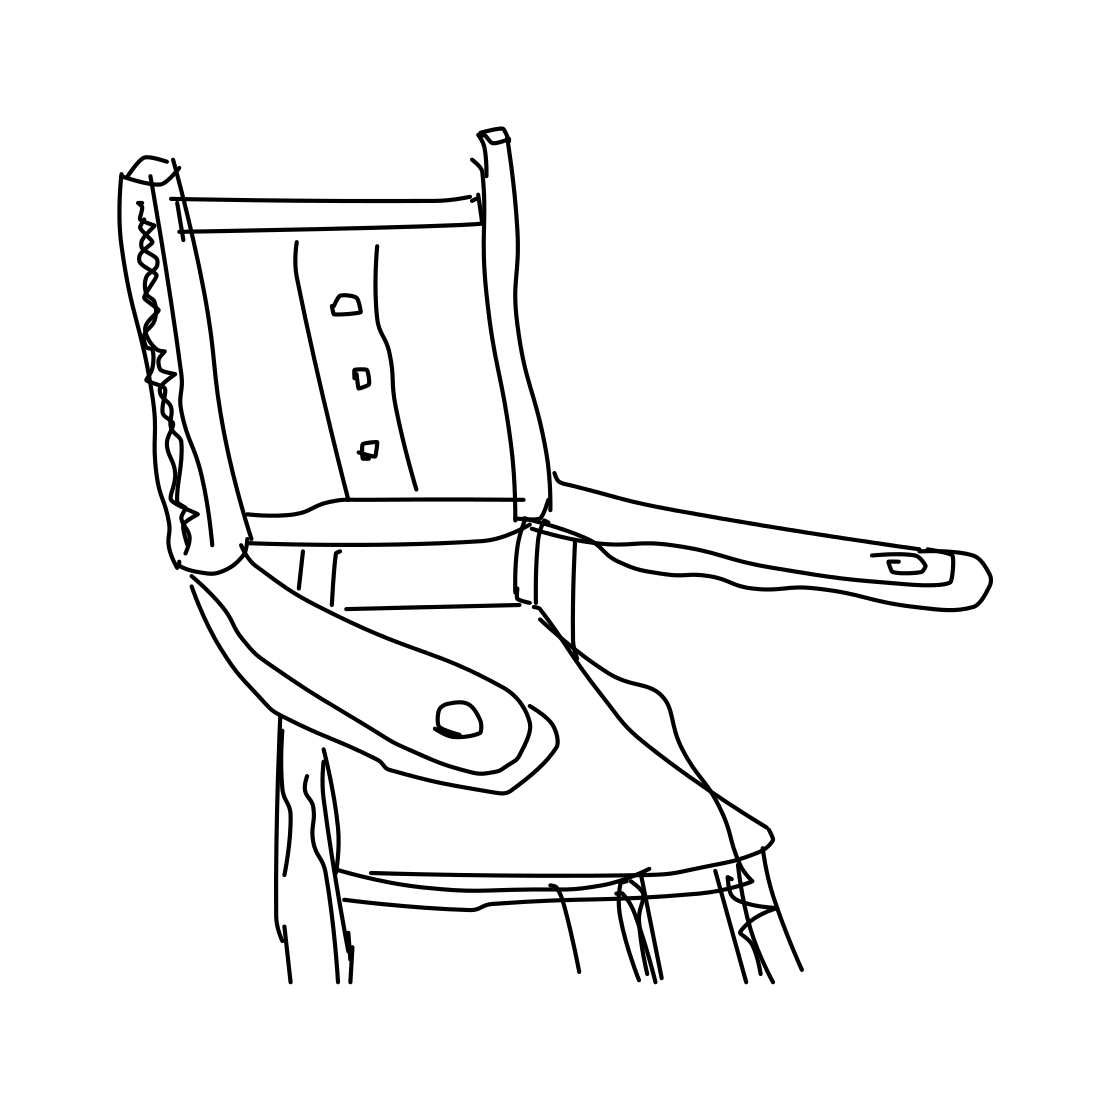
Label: armchair